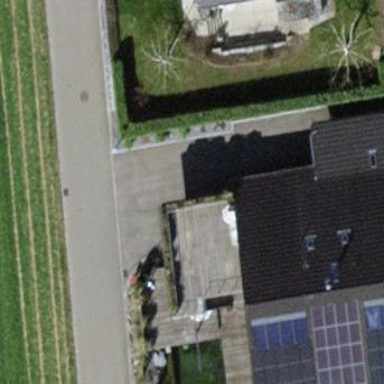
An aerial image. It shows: View of roof of building.